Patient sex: F
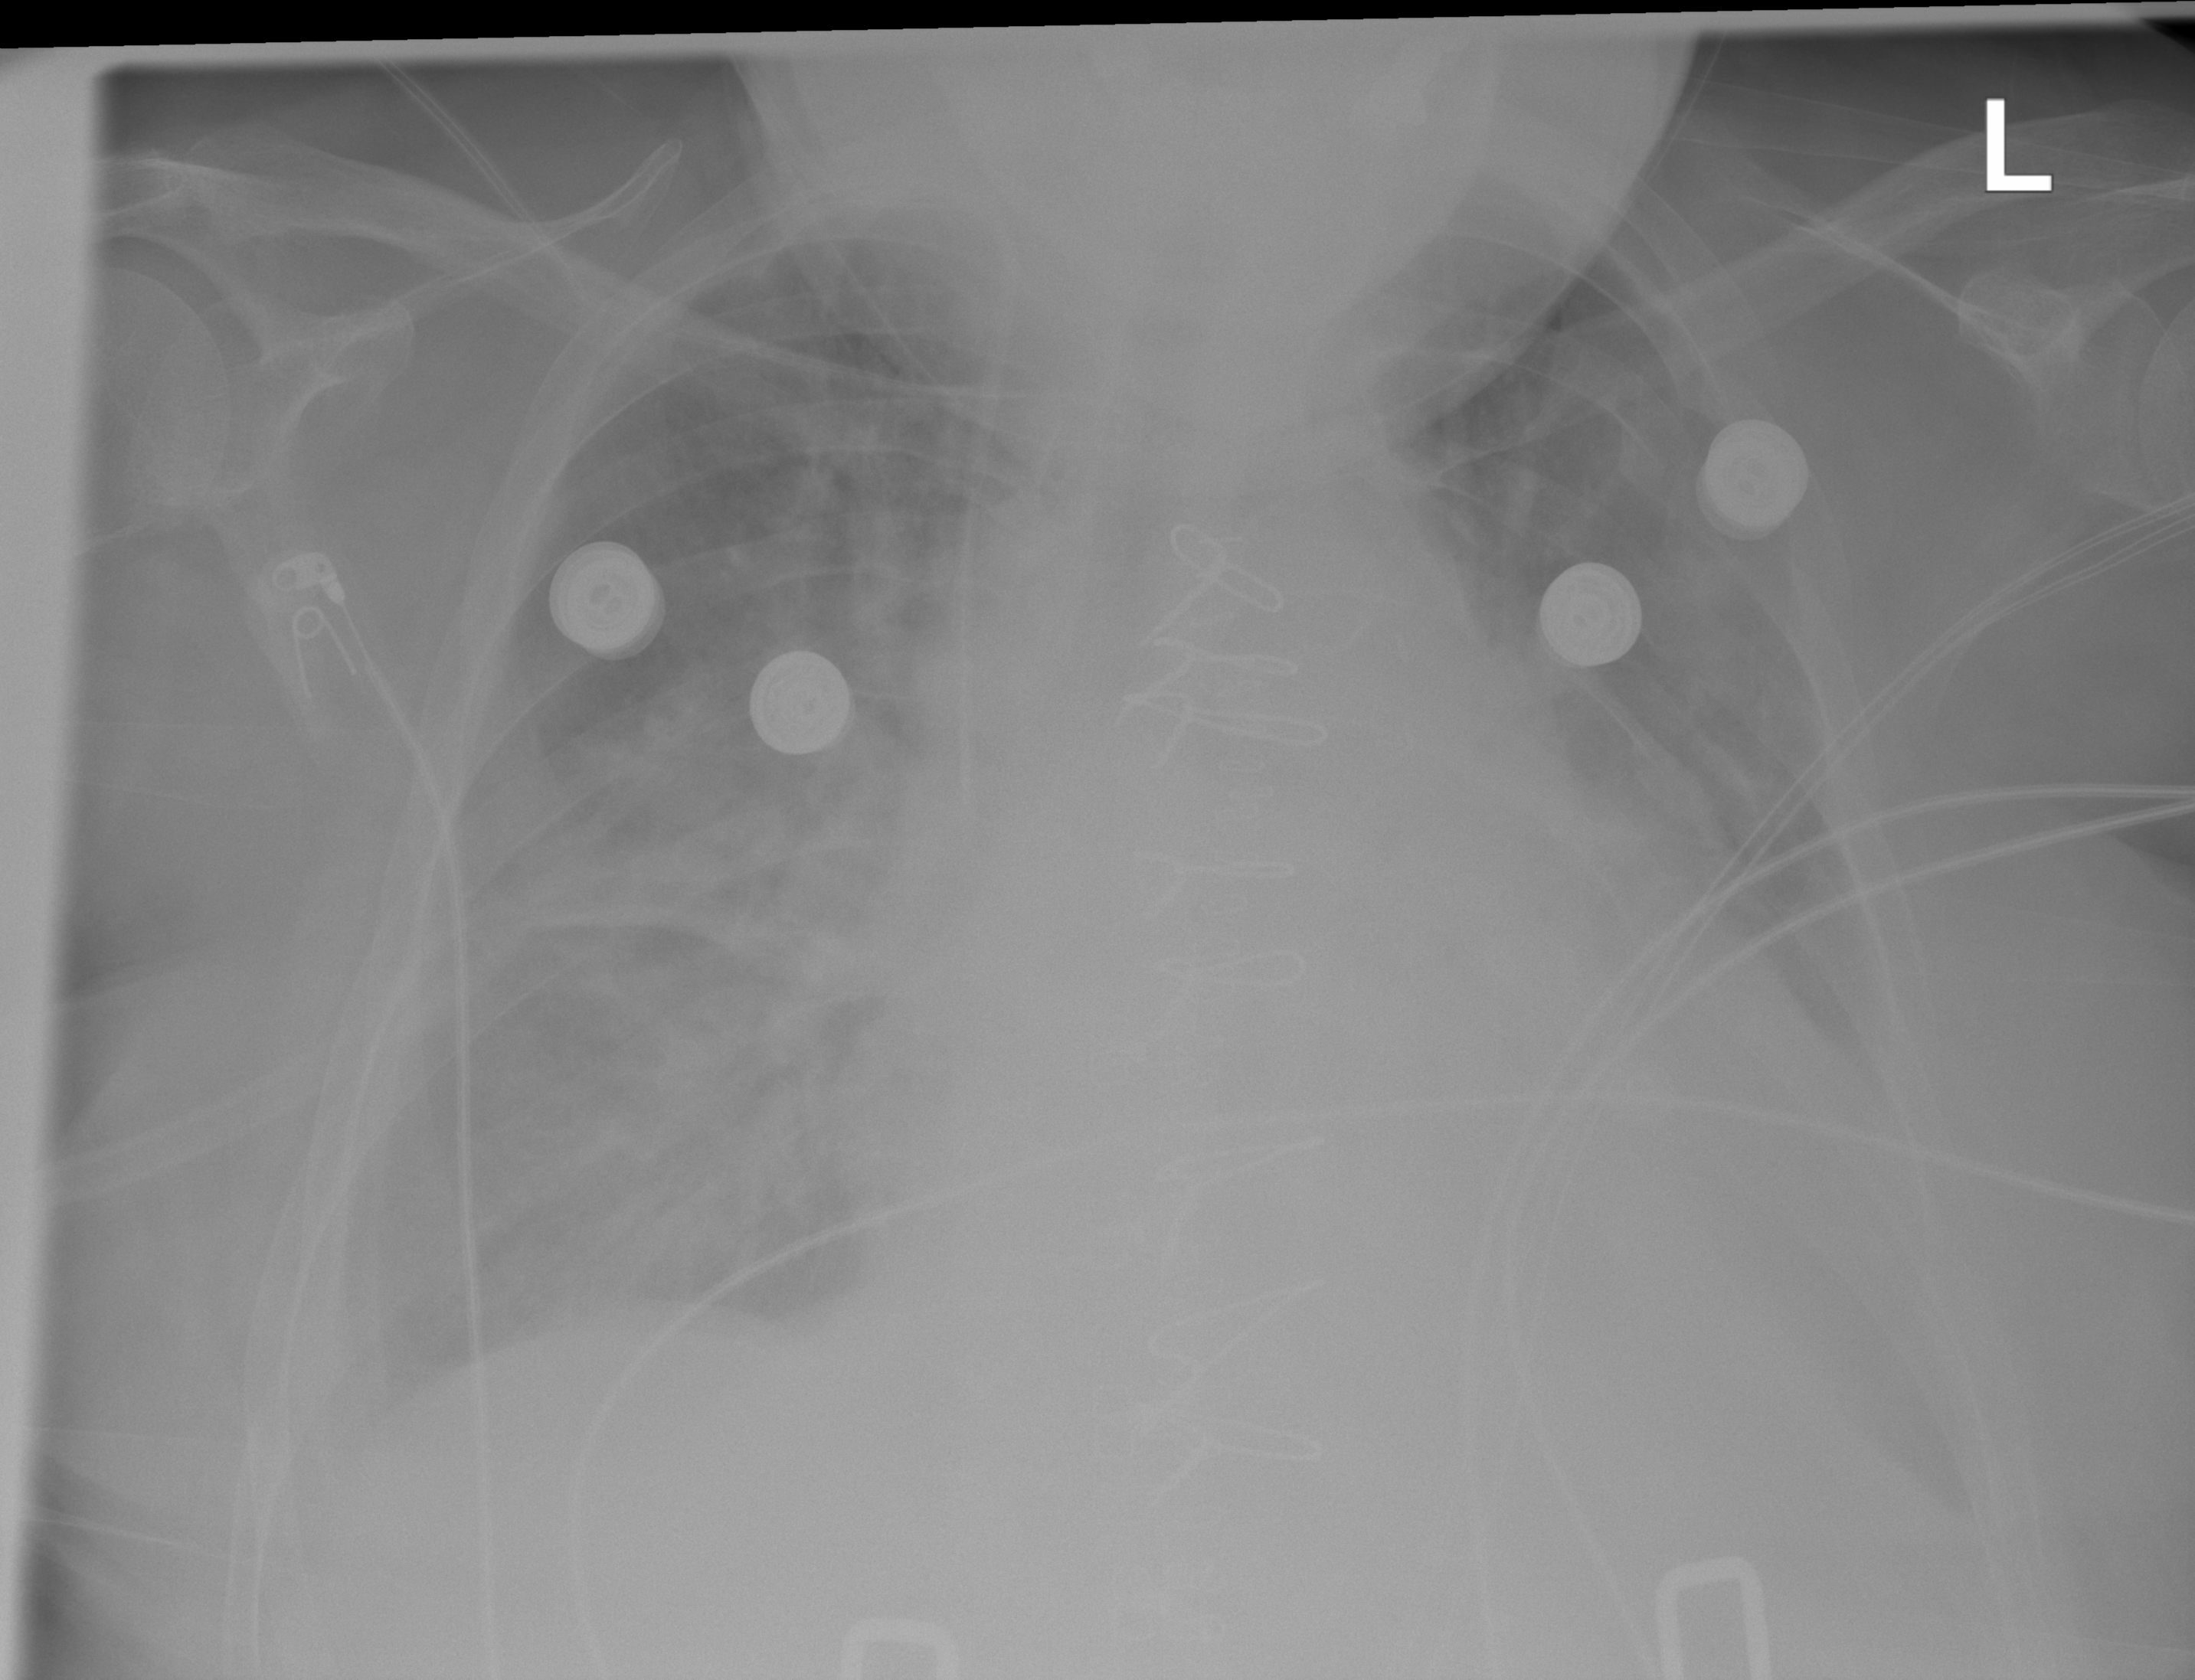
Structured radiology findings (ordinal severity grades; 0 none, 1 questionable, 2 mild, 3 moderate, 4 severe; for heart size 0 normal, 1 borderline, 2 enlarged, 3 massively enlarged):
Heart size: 3
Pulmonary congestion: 2
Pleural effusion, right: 2
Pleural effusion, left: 3
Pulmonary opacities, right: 3
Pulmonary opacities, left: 2
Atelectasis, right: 2
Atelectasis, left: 2